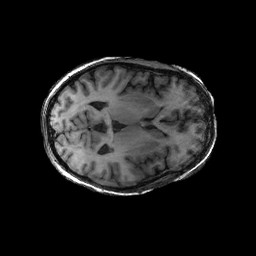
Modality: T1w
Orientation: axial
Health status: ill
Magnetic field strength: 3 T